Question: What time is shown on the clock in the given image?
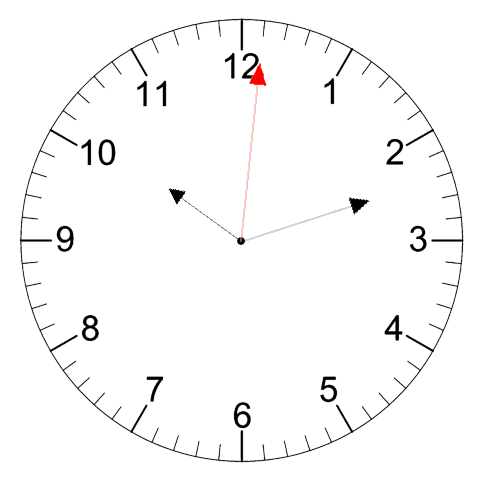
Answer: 10:12:01